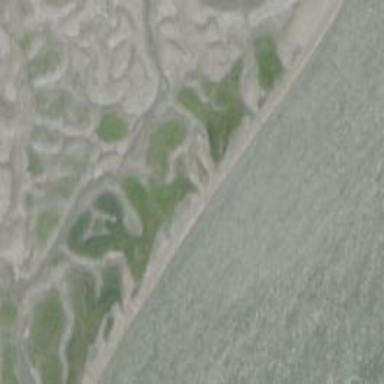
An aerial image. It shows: Tidal marsh wetland.